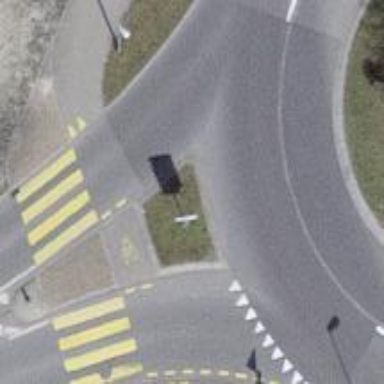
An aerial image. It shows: Road with "give way" sign.